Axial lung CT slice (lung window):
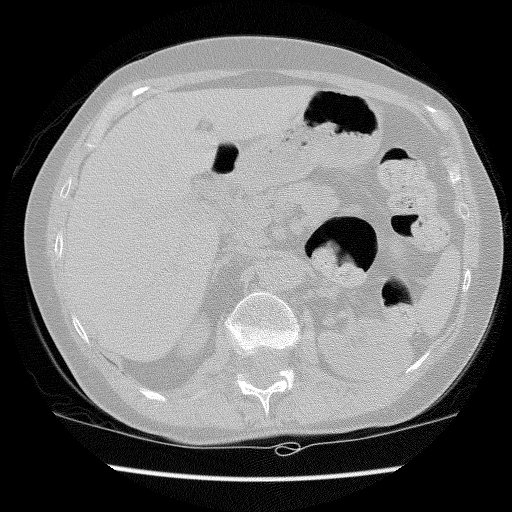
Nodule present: no